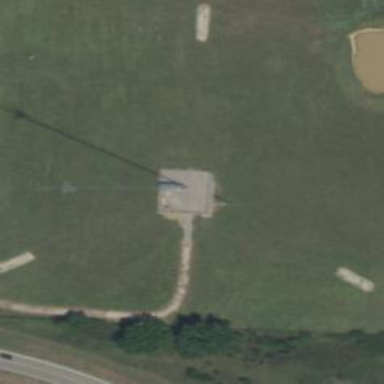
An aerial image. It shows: Man-made mast used for communication purposes.